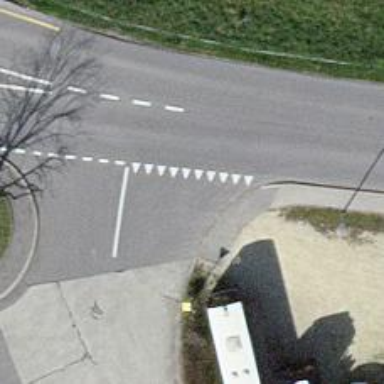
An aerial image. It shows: Post box is visible.